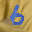
Label: 6